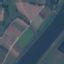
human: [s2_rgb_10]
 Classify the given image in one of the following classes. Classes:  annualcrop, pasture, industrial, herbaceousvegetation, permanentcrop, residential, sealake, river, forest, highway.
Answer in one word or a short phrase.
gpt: River